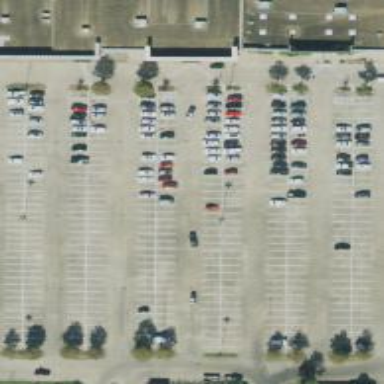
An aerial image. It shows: Parking space.